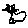
Label: cat